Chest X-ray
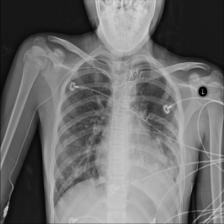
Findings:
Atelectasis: negative
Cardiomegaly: negative
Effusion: positive
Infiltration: positive
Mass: negative
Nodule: negative
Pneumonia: negative
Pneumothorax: negative
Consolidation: negative
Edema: negative
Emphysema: negative
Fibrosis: negative
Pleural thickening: negative
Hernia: negative